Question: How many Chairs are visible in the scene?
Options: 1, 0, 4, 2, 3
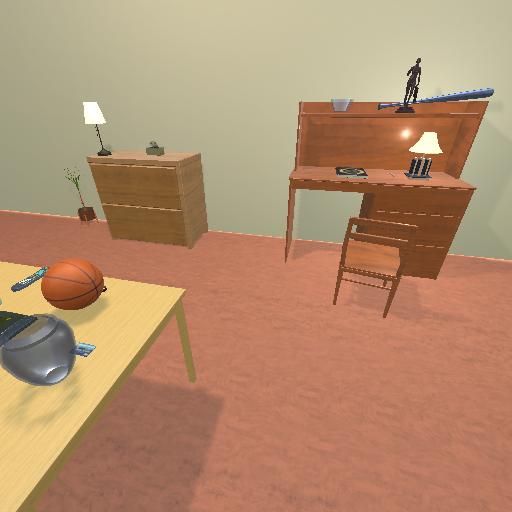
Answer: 1